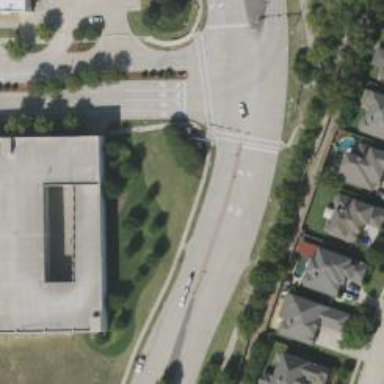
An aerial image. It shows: Tertiary road with separate sidewalk.